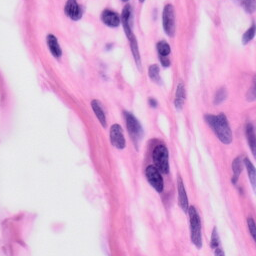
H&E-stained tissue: Skin